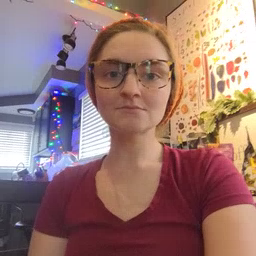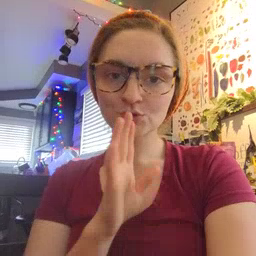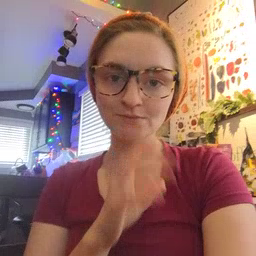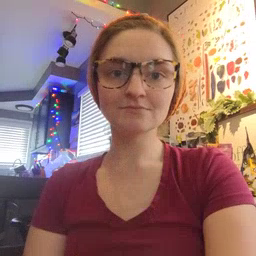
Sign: talk